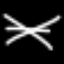
Label: line